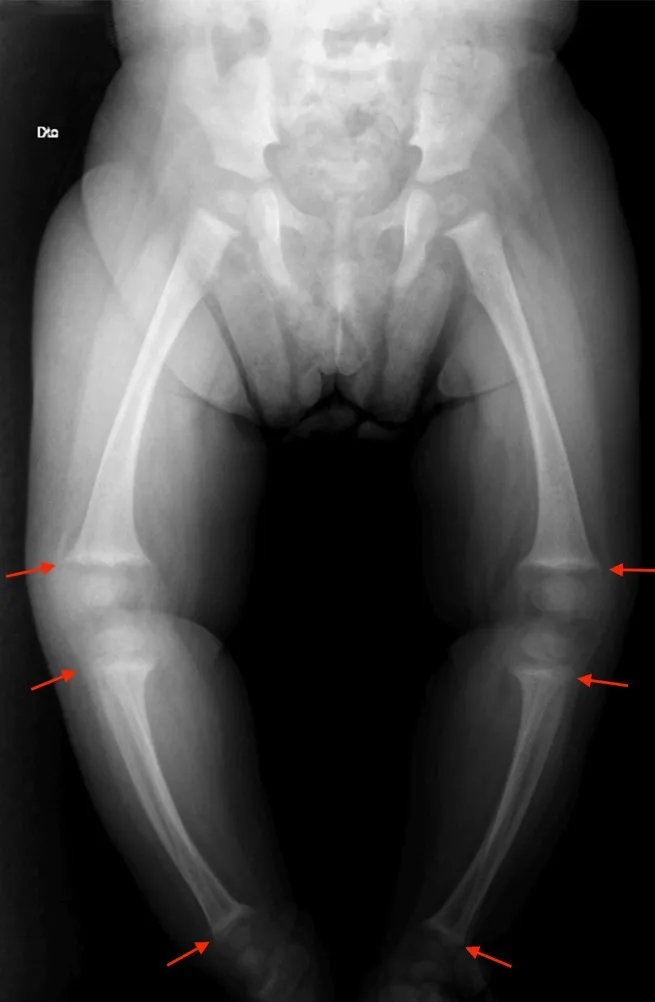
Skeletal survey of the lower limbs. Red arrows: bilateral flattening and irregularities of the proximal epiphyses of the tibia and the distal epiphyses of the femur and tibia.
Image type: radiology (x_ray)